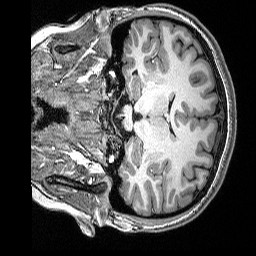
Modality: T1w
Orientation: coronal